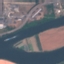
Land use / land cover: River